Question: I am new to MVC and been going through some tutorials. I got the concept of Code First design and/or how to map database entities(already existing) to Models. But the scenario I am having is, I already have my models designed and database designed (relational) as I was doing a project in WCF. My database design does not exactly reflect my model design (I never thought I would be doing something in MVC this soon). So please help me out, do I really need to re create my models from existing database ? Can I use EntityTypeConfiguration class(somehow) to map the models to database design?
My point of view (personally, open minded though) I do not want to recreate my model again. Is there any other way?
P.S. Currently I am using ADO.NET stored proc calls to retrieve data from database where the stored procs 'JOINS' the required tables and gives me the result.
Any help much much appreciated.
Thanks
Edit:
One example of class different than the Database design:

My Class design for the entity:
'''
public class Offer
{
private int _offerID;
private string _offerLogo;
private byte[] _offerLogoBytes;
private string _offerHeading;
private string _offerDescription;
private string _offerInStore;
private string _offerOnline;
private DateTime _offerStartDate;
private DateTime? _offerEndDate;
private IList<Product> _itemsOnSale;
private string _offerType;
private decimal _offerDiscountValue;
private string _offerT_and_C;
private bool isPersonalised;
private List<int> _ageRanges;
private int _genderSection;
public Offer()
{
ItemsOnSale = new List<Product>();
AgeRange = new List<int>();
}
.
.
other methods and public properties...
}
'''
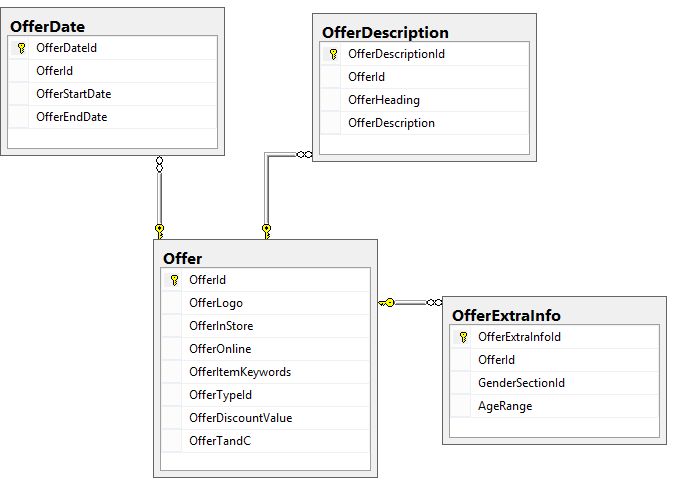
Answer: Found the solution.
After days of digging around found the solution on:
<URL>
Thank you guys for the help.